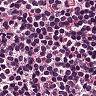
Metastatic tissue present: no